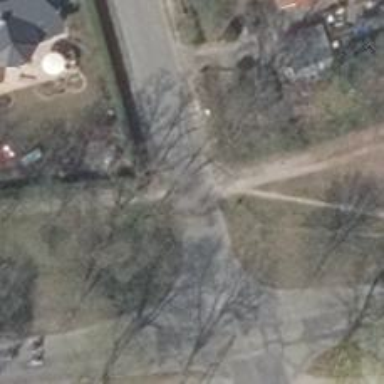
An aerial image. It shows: Unmarked crossing on the road.